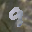
Label: 9